Interaction volume radius: 10 \u00c5
Interaction volume height: 15 \u00c5
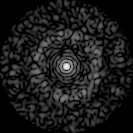
Disorder parameter: 0.8432